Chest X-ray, AP view. Patient: 34 years old, sex F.
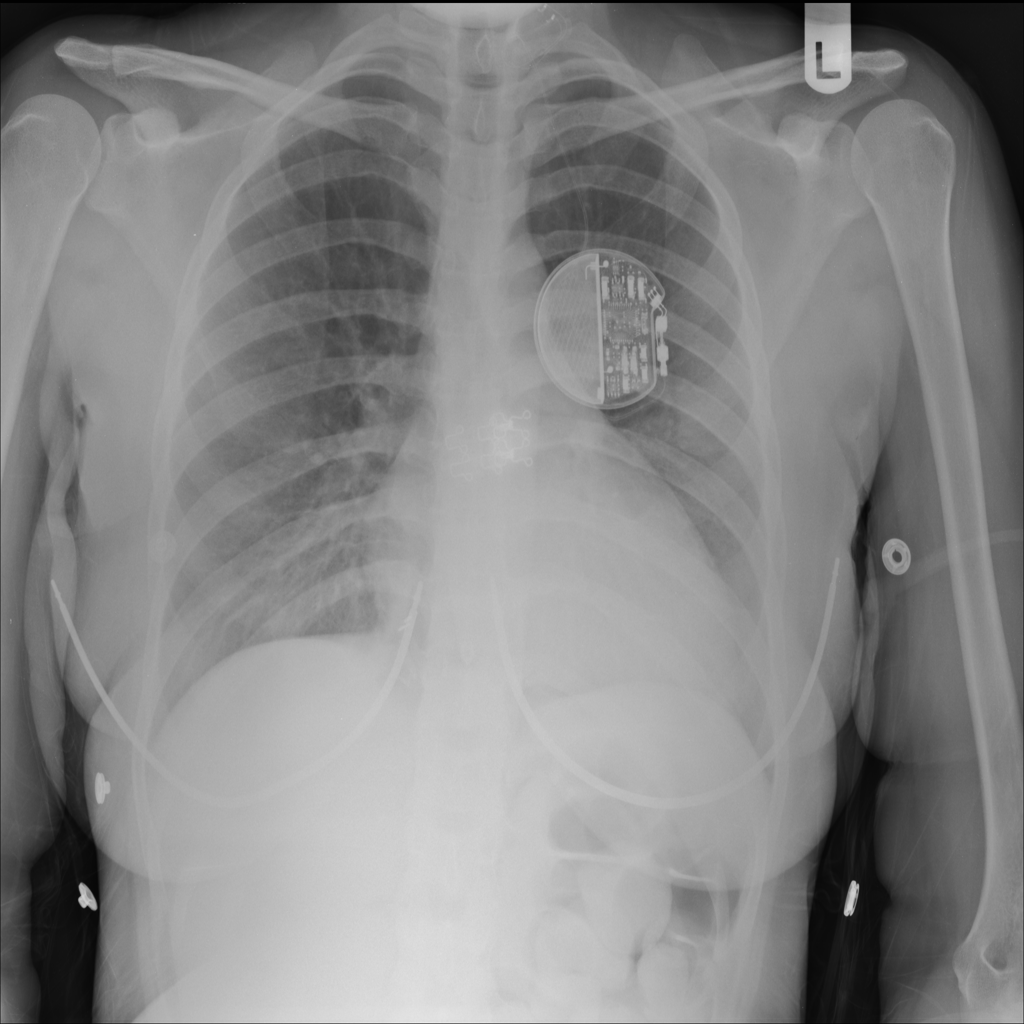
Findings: No Finding